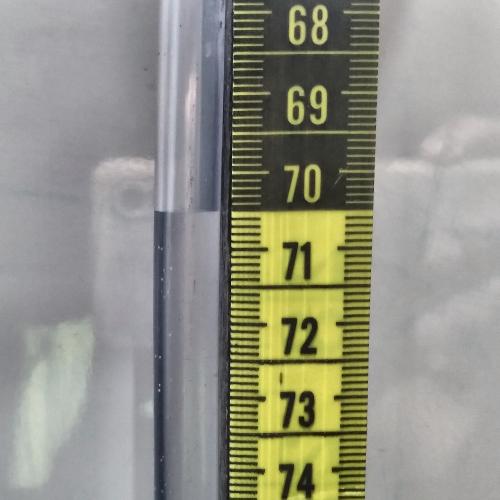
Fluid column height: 70.5 cm